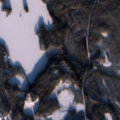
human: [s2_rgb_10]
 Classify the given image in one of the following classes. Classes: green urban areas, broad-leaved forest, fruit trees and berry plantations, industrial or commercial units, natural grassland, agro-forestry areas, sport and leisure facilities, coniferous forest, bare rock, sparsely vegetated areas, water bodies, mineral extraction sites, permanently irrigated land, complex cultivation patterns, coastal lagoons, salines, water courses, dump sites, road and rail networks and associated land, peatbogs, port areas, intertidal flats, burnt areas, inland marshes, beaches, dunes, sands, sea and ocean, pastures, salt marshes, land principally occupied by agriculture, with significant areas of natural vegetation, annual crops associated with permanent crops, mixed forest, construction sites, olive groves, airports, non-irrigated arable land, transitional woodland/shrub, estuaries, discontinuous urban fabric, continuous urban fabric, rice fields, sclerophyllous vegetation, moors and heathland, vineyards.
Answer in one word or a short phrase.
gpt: coniferous forest, mixed forest, transitional woodland/shrub, water bodies